The plot is a time-scale (wavelet) decomposition of a bearing vibration signal. Diagnose the bearing from this image, choosing from: normal, inner_race, outer_race, ball.
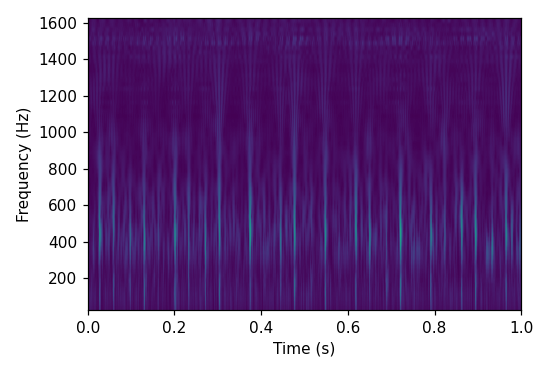
Answer: inner_race